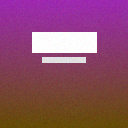
Screen state: on